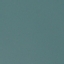
Label: SeaLake